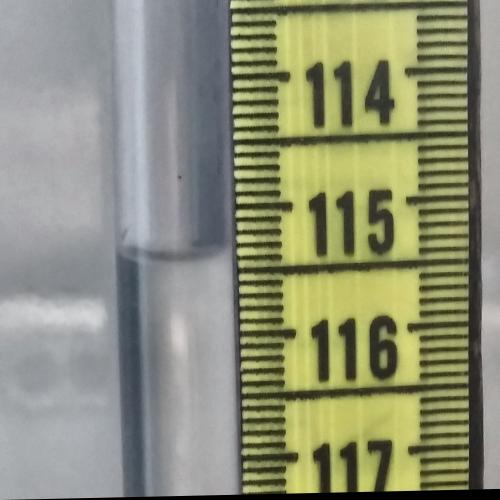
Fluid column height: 115.4 cm